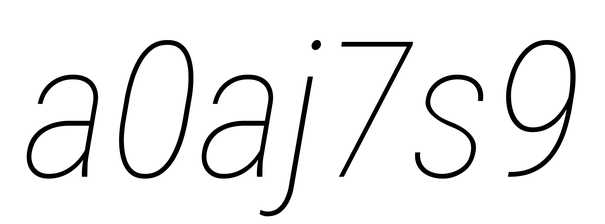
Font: Roboto-Italic_Condensed_Thin_Italic